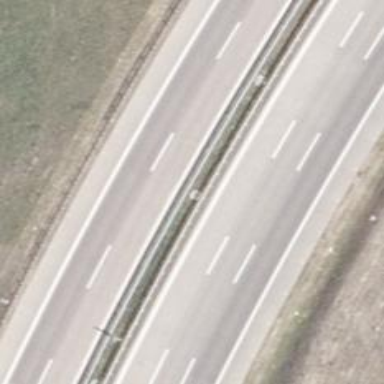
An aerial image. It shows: Motorway with concrete surface.